Question: I want to pass in the dates in the formats I set with the 'alter session' commands. Here's what I've tried thus far. Not understanding the invalid month error. I'm using 10g.
The database timezone is UTC
'''
SELECT dbtimezone FROM DUAL;
UTC
'''
I set the session time zone and date formats
'''
alter session set time_zone = 'UTC';
alter session set NLS_TIMESTAMP_TZ_FORMAT = 'YYYY-MM-DD HH24:MI:SS.FF TZR';
alter session set NLS_DATE_FORMAT = 'YYYY-MM-DD';
'''
The table I'm inserting the values in is below.

SQL code for a single record insert:
'''
Insert into books_outsource_plan(os_cell_id, os_date, os_value, os_snapshot, os_created)
values (1,'2013-03-08',3000,'2013-03-07 19:10:10 UTC','2013-03-08 19:15:54 UTC');
'''
Error report:
'''
SQL Error: ORA-01843: not a valid month
'''
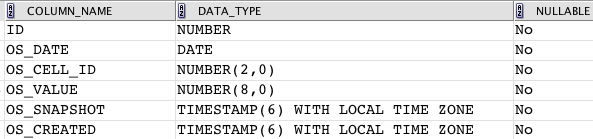
Answer: Try CASTING to and then insert
LIKE
'''
Insert into books_outsource_plan(os_cell_id, os_date, os_value, os_snapshot, os_created)
values (1,to_date('2013-03-08'),3000,to_date('2013-03-07 19:10:10 UTC'),to_date('2013-03-08 19:15:54 UTC'));
'''